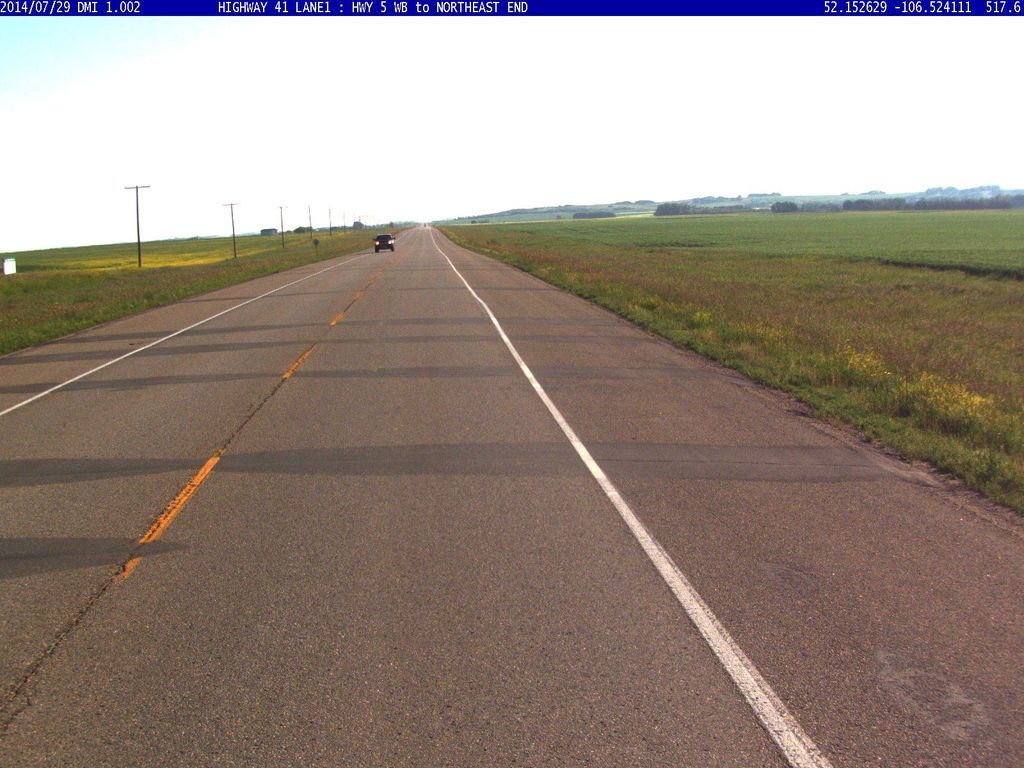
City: saskatoon